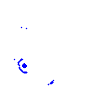
Particle: kaon